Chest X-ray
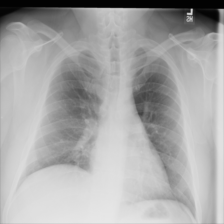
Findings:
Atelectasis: negative
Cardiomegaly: negative
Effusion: negative
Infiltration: negative
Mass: negative
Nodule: negative
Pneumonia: negative
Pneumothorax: negative
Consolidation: negative
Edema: negative
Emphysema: negative
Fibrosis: negative
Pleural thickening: negative
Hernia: negative